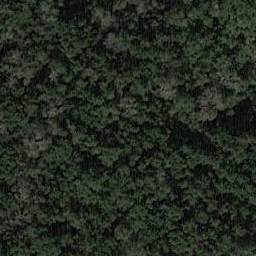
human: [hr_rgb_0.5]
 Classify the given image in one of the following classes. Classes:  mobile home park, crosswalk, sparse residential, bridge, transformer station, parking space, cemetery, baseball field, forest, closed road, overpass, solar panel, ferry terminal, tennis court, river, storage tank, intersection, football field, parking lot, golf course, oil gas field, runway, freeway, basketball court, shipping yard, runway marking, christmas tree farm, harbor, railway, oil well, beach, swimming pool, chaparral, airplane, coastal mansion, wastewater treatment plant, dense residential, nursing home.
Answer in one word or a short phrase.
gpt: forest